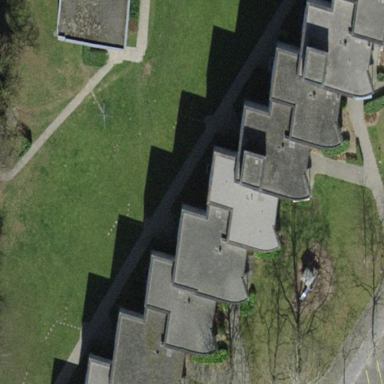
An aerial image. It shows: Modern apartment building with flat roof design.